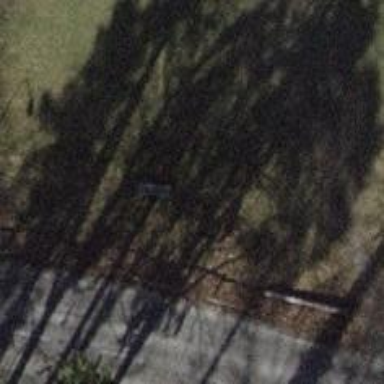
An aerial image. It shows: Brown bench.